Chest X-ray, PA view. Patient: 75 years old, sex F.
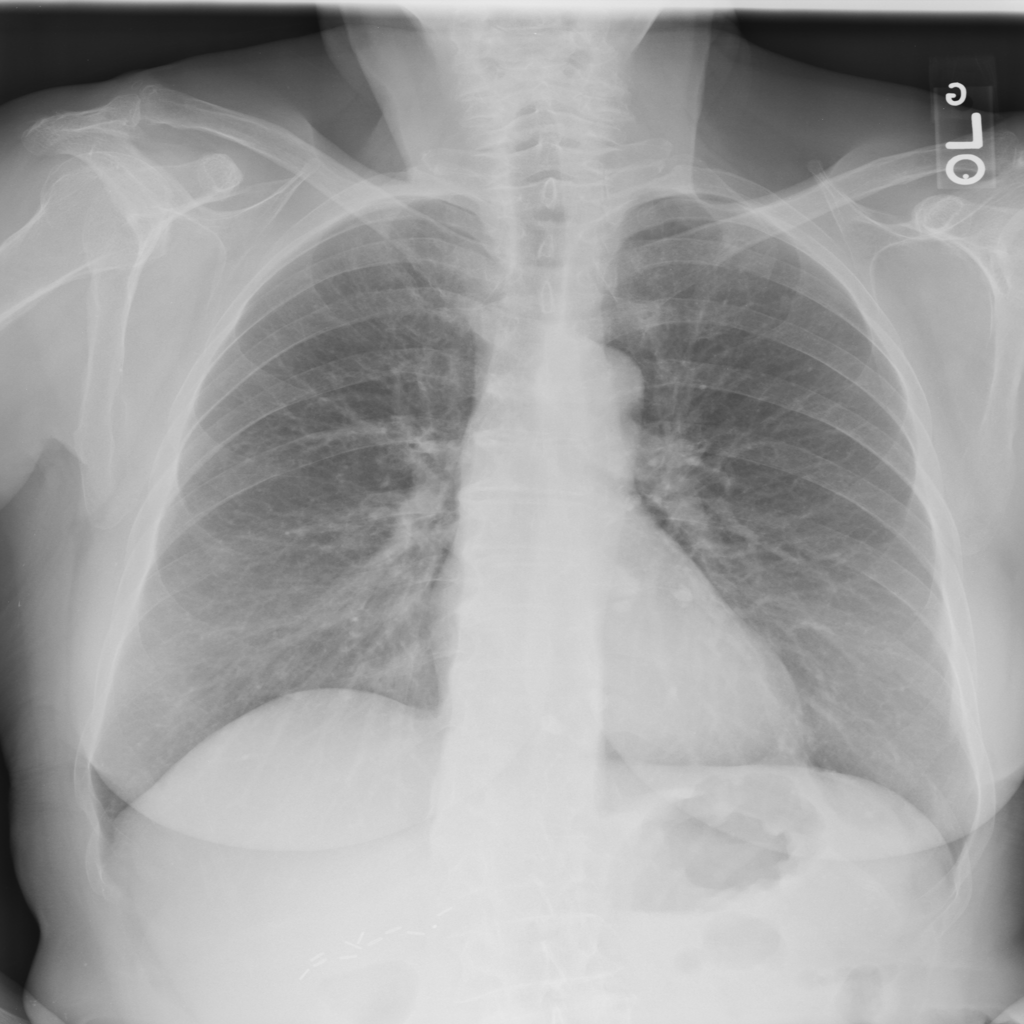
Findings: No Finding